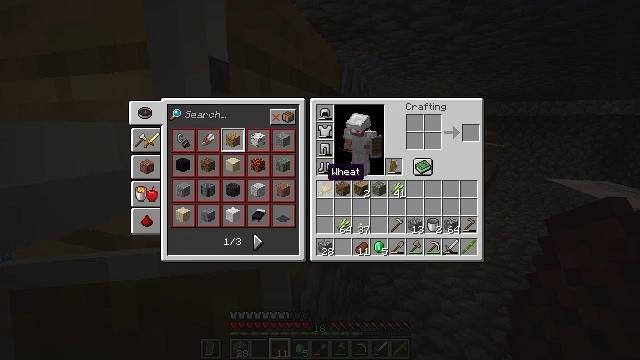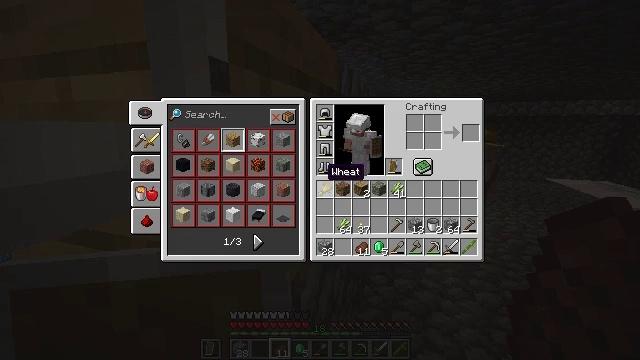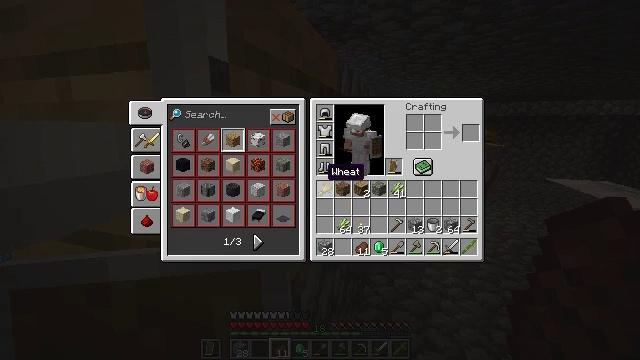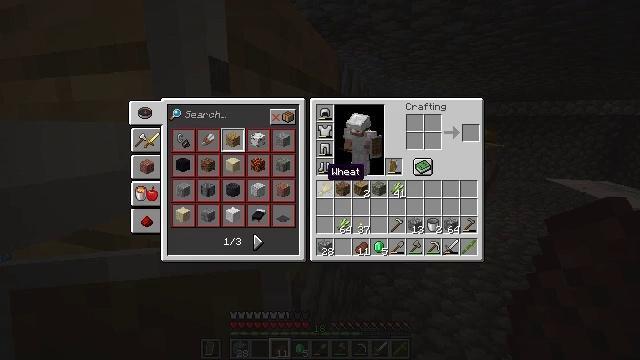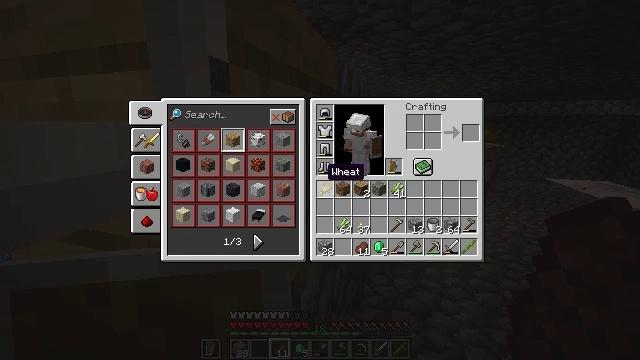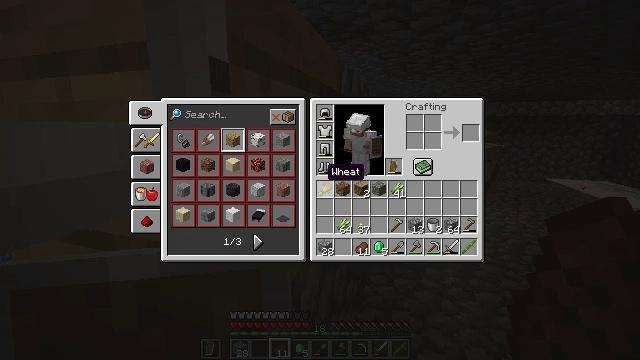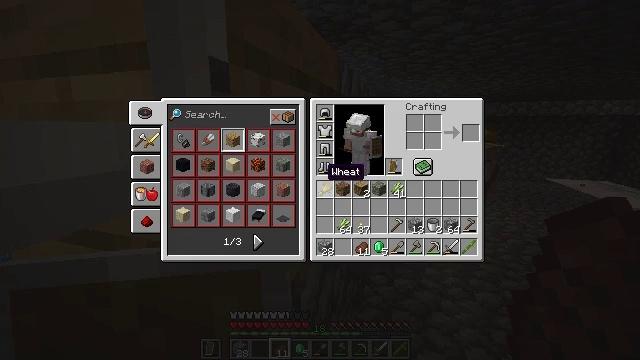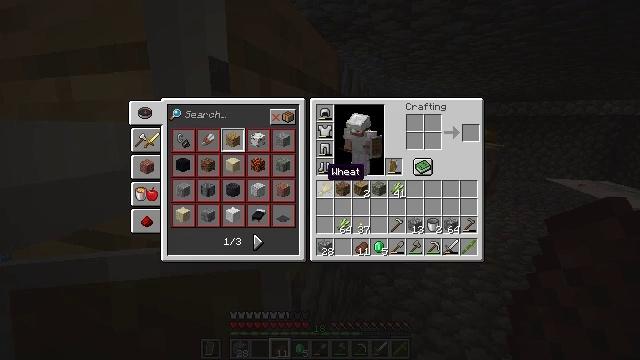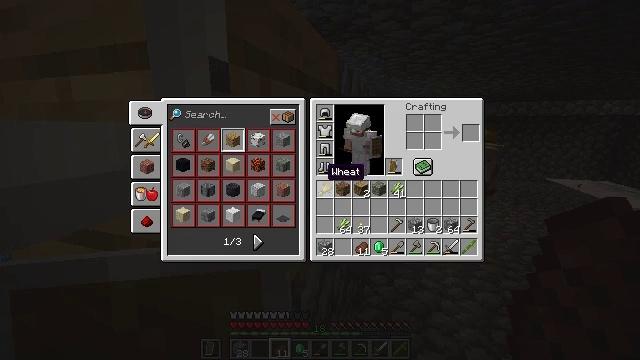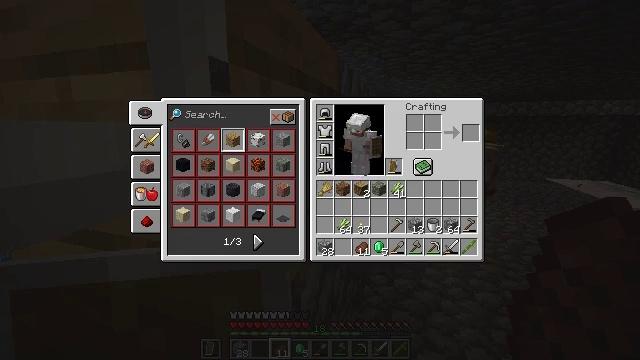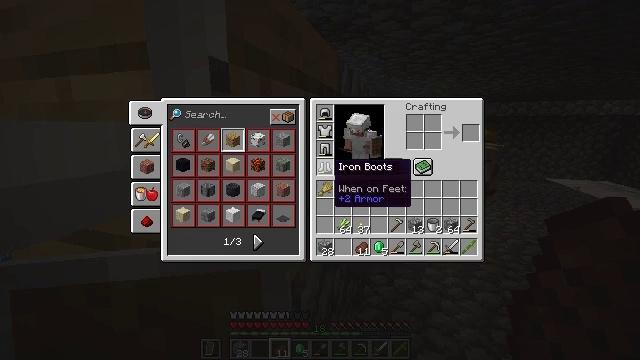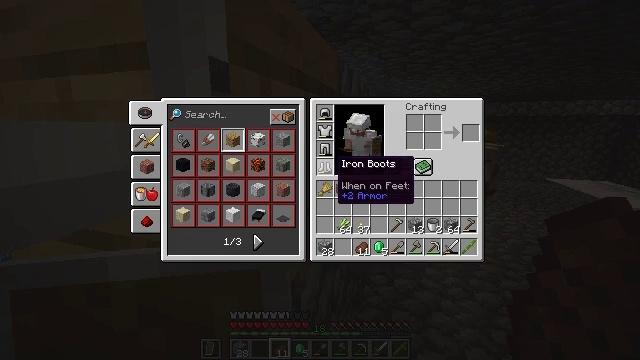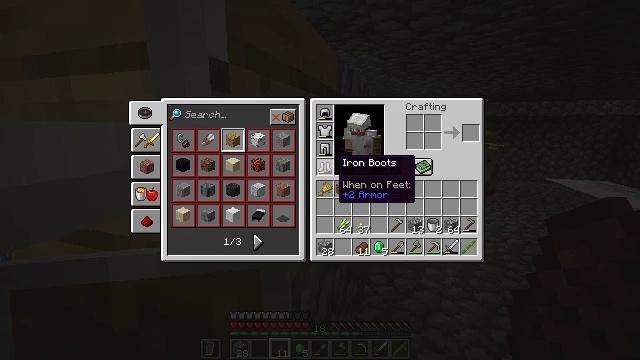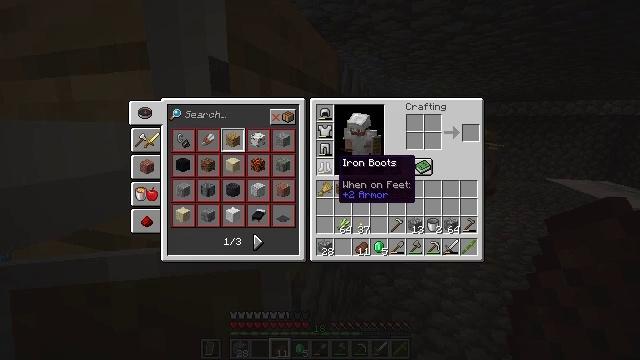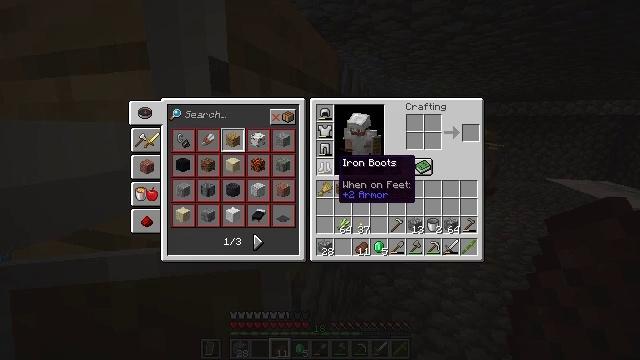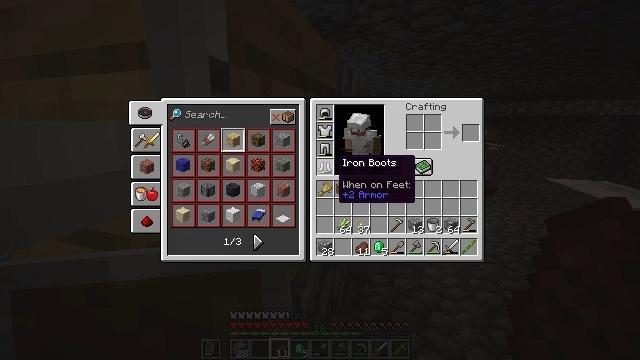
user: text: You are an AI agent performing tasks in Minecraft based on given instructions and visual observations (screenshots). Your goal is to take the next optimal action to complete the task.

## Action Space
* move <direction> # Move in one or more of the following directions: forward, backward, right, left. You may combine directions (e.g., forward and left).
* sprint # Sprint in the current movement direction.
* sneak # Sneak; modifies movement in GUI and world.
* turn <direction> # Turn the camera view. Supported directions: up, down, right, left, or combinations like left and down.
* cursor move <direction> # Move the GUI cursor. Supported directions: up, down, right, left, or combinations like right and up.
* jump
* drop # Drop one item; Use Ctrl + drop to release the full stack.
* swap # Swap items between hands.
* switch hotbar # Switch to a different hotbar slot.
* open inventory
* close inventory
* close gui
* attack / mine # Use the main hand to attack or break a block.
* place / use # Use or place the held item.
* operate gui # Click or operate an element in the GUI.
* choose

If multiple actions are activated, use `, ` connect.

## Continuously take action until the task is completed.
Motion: motion action
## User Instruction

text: Kill a villager.
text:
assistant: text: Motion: no_op
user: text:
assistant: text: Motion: no_op
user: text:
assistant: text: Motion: no_op
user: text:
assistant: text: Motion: no_op
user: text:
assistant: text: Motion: no_op
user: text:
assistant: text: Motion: no_op
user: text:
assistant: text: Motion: no_op
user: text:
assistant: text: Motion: no_op
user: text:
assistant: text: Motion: no_op
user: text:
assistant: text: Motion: no_op
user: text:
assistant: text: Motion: no_op
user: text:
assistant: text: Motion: no_op
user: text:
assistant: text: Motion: no_op
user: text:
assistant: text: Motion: no_op
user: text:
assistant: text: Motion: no_op
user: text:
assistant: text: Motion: no_op
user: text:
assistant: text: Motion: no_op
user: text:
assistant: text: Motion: no_op
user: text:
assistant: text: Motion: no_op
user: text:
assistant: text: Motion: no_op
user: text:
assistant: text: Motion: no_op
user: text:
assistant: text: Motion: no_op
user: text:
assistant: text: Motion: no_op
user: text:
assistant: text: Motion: no_op
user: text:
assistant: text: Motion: no_op
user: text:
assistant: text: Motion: no_op
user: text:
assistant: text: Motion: no_op
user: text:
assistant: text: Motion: no_op
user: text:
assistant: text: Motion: no_op
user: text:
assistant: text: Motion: no_op